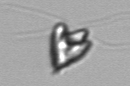
Label: Pyramimonas_longicauda